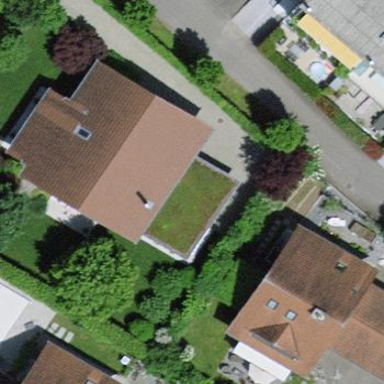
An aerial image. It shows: Garage building.